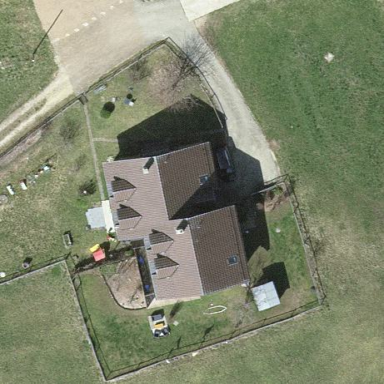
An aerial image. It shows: Simple house.